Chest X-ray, PA view. Patient: 16 years old, sex M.
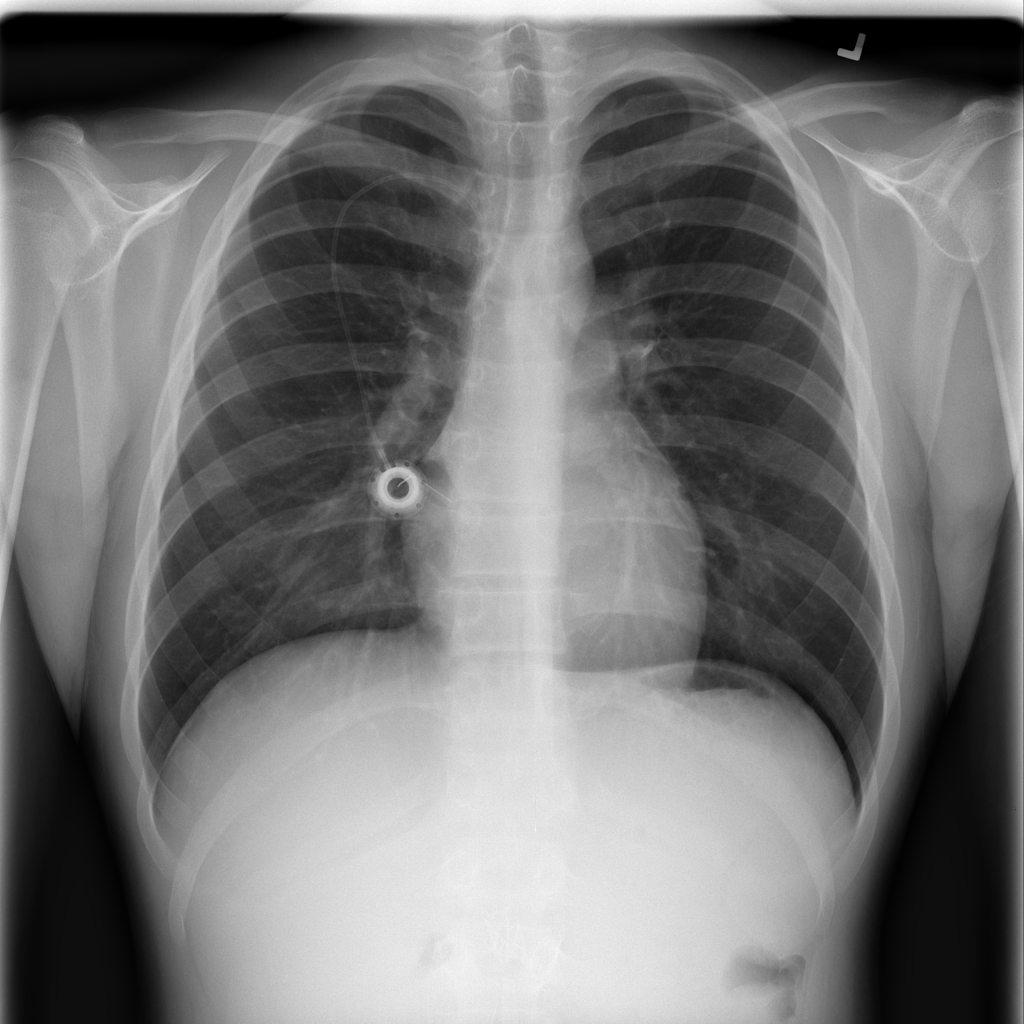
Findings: No Finding